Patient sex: M
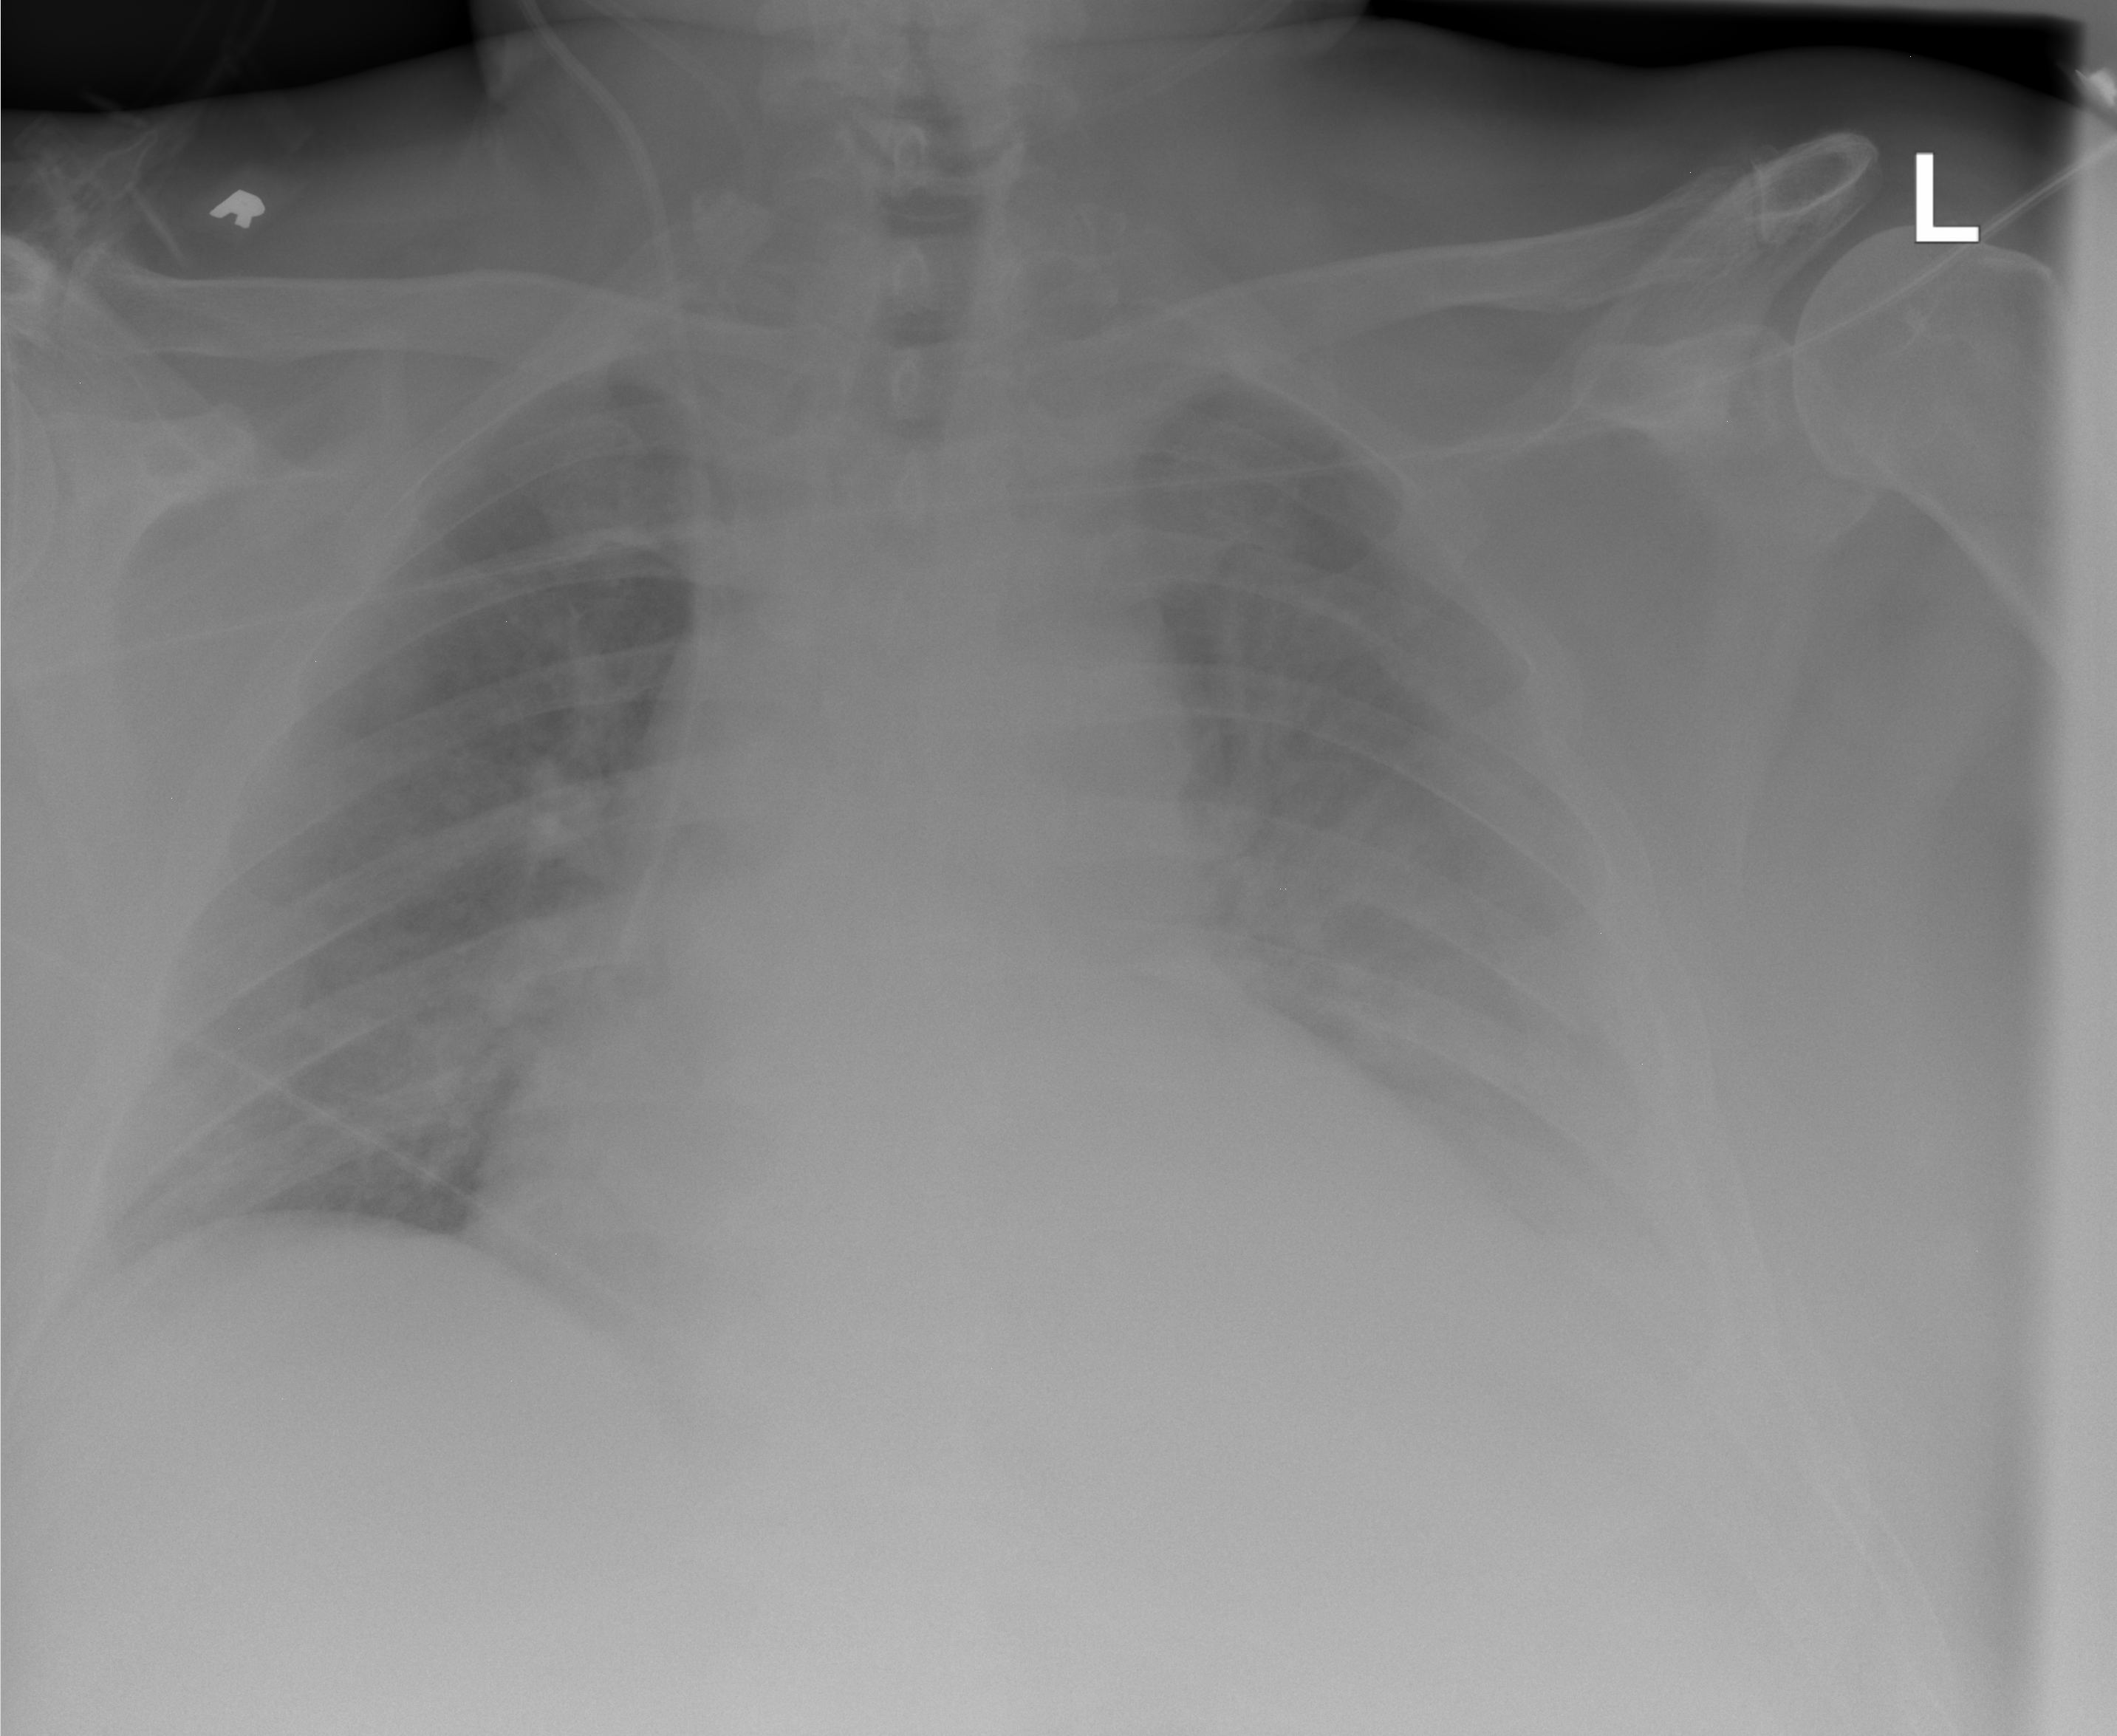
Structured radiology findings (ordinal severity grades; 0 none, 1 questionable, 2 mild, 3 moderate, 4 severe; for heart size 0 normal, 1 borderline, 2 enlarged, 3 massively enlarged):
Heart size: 2
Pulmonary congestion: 2
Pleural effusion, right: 0
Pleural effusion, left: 3
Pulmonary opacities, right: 0
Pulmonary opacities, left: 2
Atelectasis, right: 0
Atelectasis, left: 2